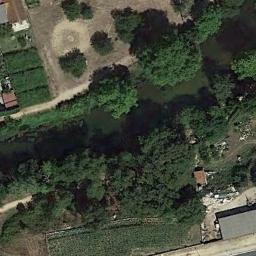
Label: river